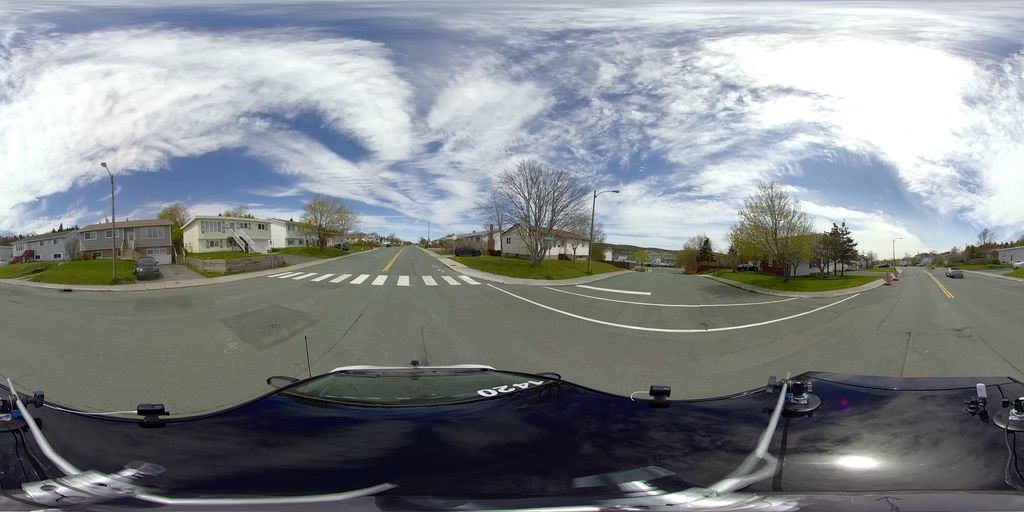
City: st_johns